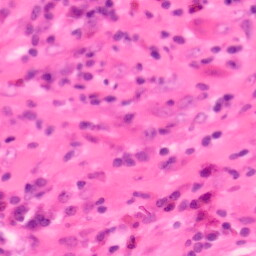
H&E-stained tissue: Colon